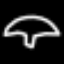
Label: mushroom